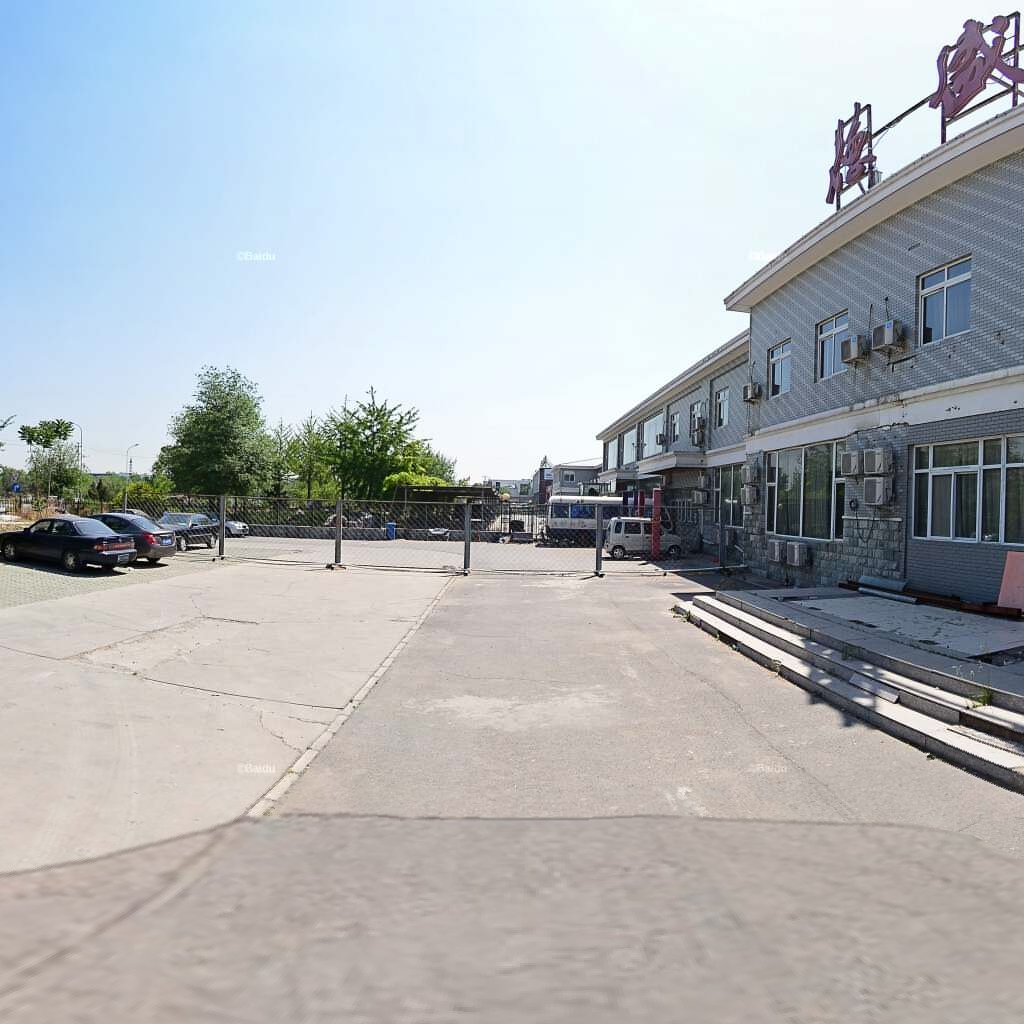
Region: Haidian
Road damage annotations: longitudinal crack, transverse crack, transverse crack